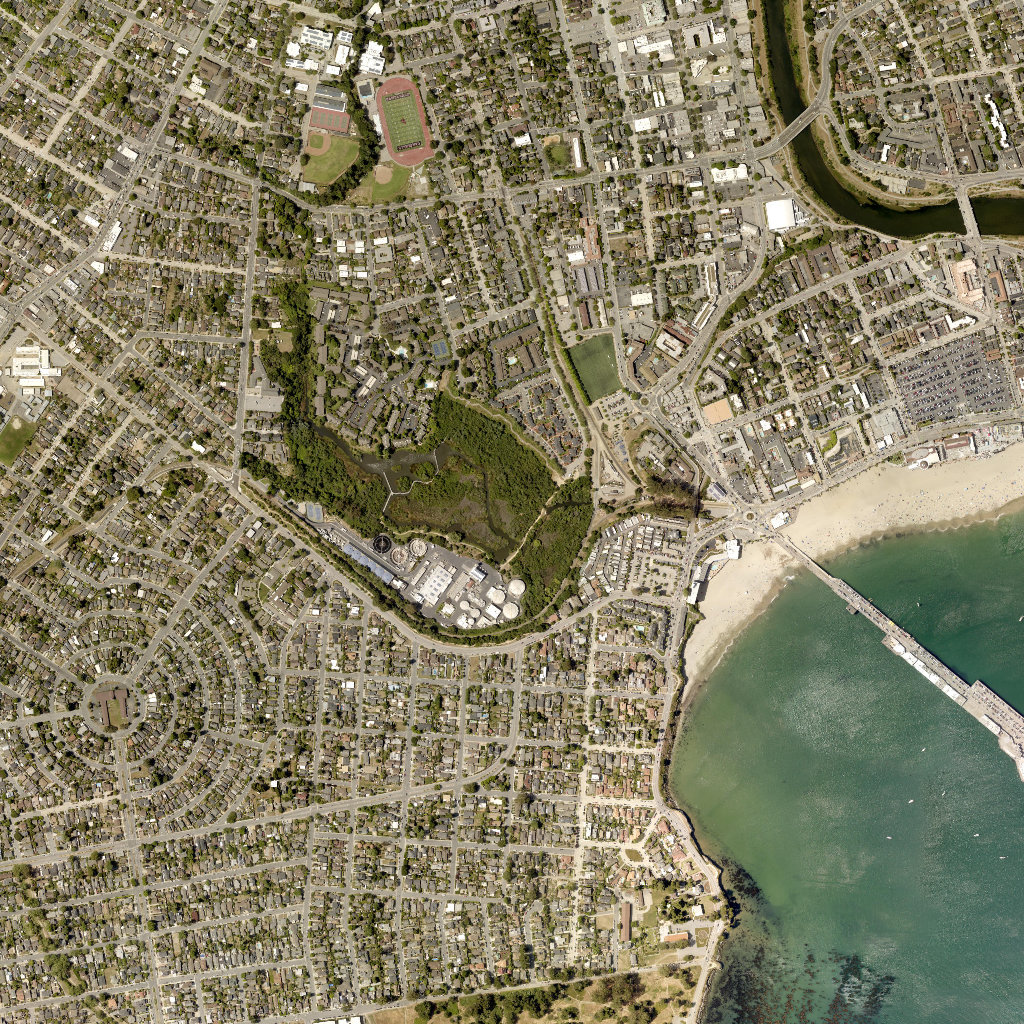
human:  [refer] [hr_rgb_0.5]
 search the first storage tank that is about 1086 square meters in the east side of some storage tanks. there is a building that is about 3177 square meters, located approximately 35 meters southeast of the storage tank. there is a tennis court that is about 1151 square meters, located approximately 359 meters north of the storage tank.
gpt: <box>[[39, 52, 41, 54, 0]]</box>